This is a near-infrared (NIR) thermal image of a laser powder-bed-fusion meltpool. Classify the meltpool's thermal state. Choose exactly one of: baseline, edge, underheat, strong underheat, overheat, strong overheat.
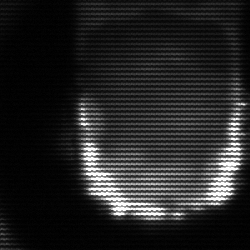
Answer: baseline